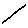
Label: line